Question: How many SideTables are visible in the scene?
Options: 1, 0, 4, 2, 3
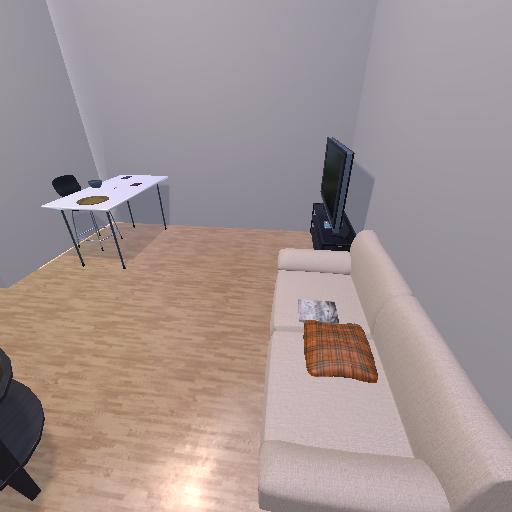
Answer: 1